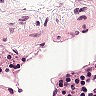
Metastatic tissue present: no